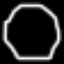
Label: octagon